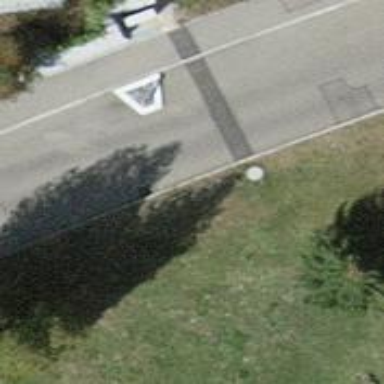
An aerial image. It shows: Traffic calming feature called choker.